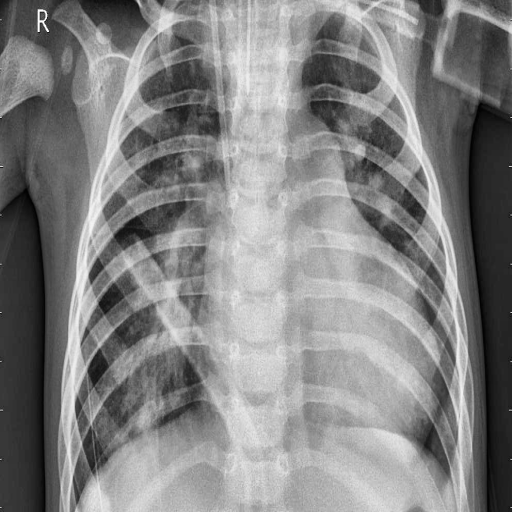
Finding: PNEUMONIA